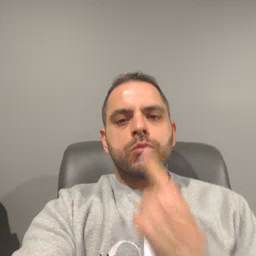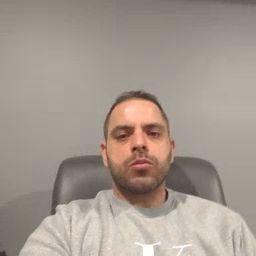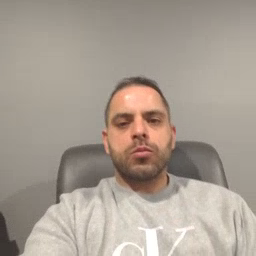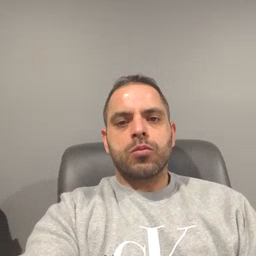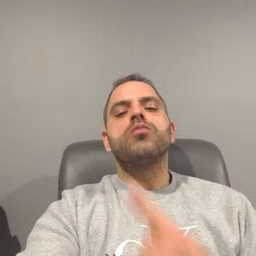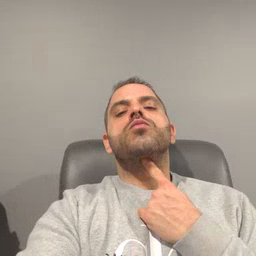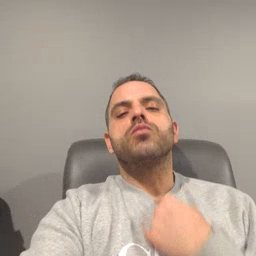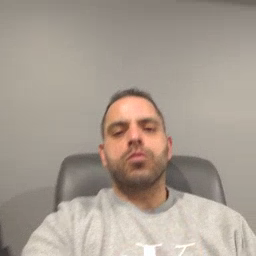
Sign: thirsty